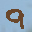
Label: 9